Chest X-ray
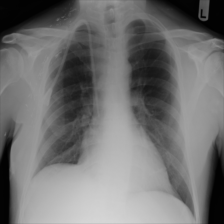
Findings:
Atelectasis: negative
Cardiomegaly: negative
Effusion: negative
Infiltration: negative
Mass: negative
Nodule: negative
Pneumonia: negative
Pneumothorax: negative
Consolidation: negative
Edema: negative
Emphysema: negative
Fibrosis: negative
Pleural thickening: negative
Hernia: negative